【题型】填空题　【知识点】函数　【难度】easy
若$y=|2^x-1|$，且与直线$y=b$的图象有两个公共点，则$b$的取值范围是\_\_\_\_\_\_．
【解答】

\vspace{0.2cm}
\noindent \textbf{【答案】} $(0,1)$

\vspace{0.2cm}
\noindent \textbf{【解析】} 画出曲线$y=|2^x-1|$与直线$y=b$的图象如图所示，

\vspace{0.2cm}
\noindent 由图象可得，如果曲线$y=|2^x-1|$与直线$y=b$的图象有两个公共点，
则$b$的取值范围是$(0,1)$．

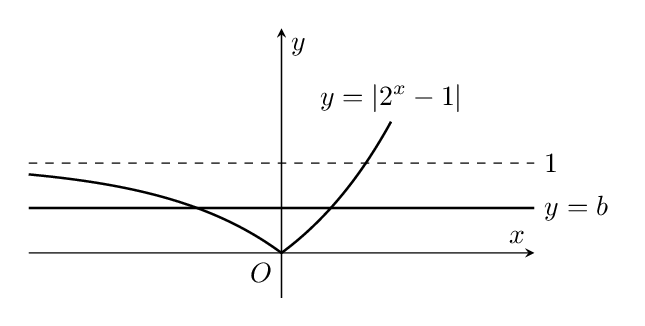